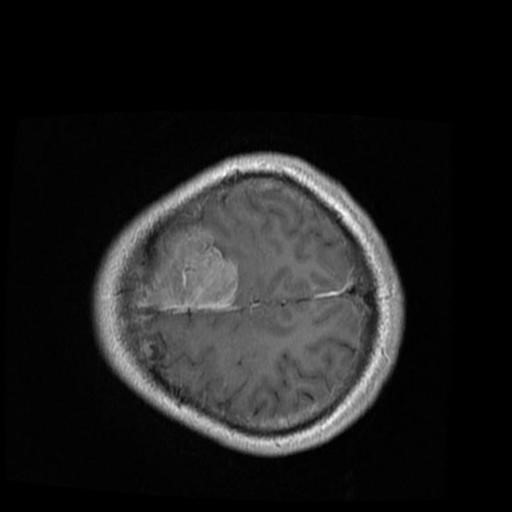
Label: brain_menin